Interaction volume radius: 5 \u00c5
Interaction volume height: 15 \u00c5
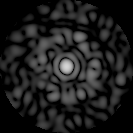
Disorder parameter: 0.8373